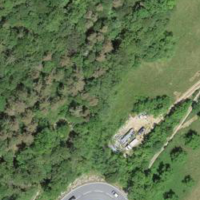
EUNIS habitat code: 44
Species observed at this site:
Cardamine heptaphylla
Anacamptis pyramidalis
Ballota nigra